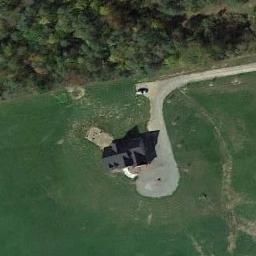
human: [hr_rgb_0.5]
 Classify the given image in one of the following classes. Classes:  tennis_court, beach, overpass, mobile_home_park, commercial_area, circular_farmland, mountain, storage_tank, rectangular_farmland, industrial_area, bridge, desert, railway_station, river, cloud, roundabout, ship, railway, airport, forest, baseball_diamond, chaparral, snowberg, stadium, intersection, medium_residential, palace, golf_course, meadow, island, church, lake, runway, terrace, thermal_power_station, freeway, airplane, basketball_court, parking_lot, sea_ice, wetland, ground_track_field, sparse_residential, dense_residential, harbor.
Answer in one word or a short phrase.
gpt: sparse_residential